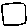
Label: square